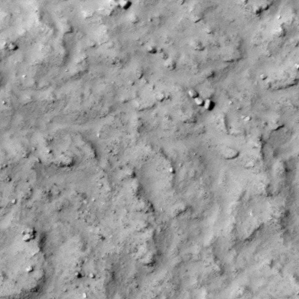
Label: non_frost